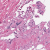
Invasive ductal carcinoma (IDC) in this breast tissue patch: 0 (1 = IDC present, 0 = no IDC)